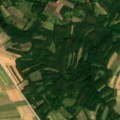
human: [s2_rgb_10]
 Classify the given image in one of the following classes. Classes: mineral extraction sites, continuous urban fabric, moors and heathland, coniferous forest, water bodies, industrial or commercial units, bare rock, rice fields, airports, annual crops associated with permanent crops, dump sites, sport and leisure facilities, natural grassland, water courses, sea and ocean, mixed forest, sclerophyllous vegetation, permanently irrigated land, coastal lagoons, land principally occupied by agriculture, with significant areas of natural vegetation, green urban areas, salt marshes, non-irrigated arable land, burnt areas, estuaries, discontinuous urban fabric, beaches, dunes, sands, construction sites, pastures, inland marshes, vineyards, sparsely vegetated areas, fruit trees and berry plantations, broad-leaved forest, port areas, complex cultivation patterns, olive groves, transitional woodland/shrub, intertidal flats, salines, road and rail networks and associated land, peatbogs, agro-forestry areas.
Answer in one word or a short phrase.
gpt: non-irrigated arable land, land principally occupied by agriculture, with significant areas of natural vegetation, broad-leaved forest